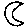
Label: moon